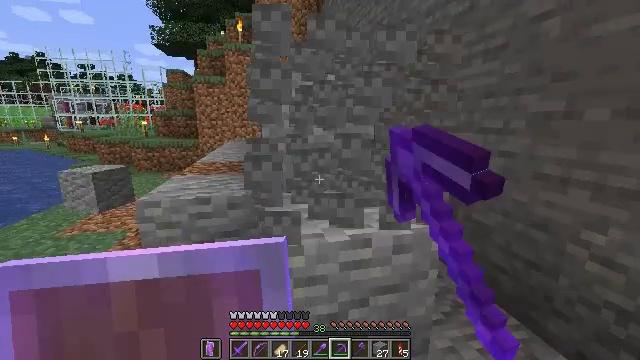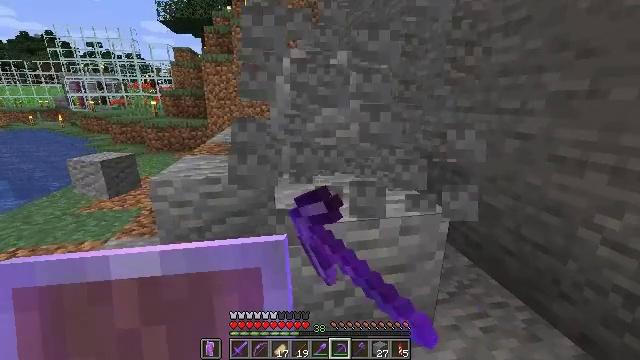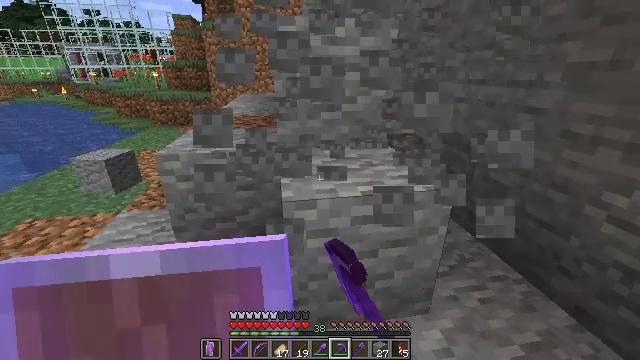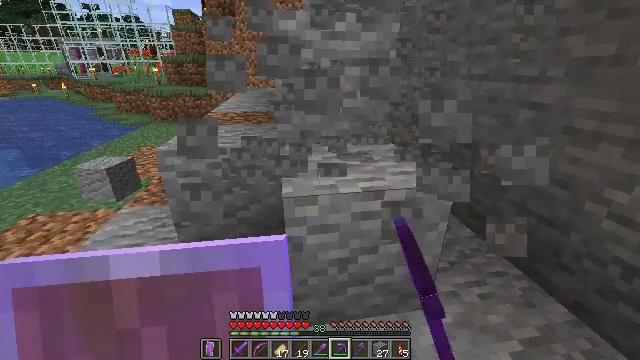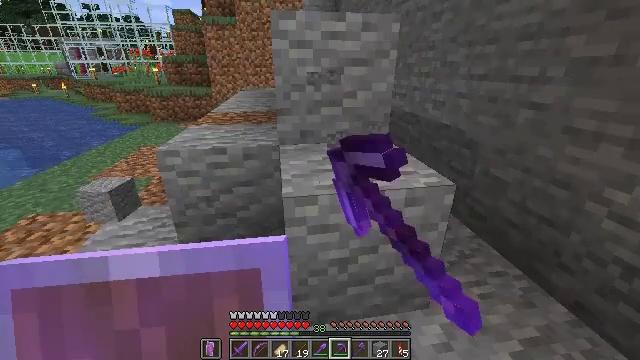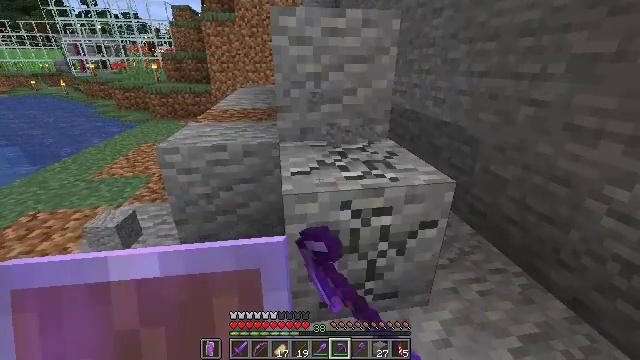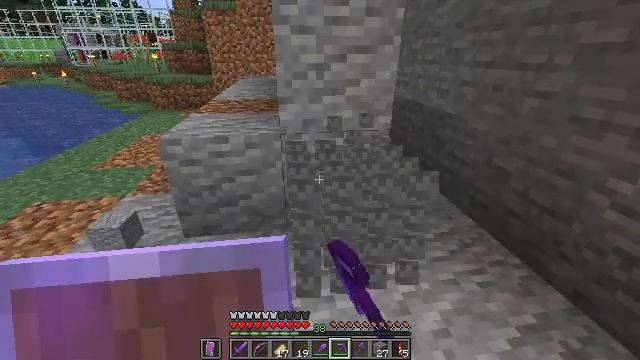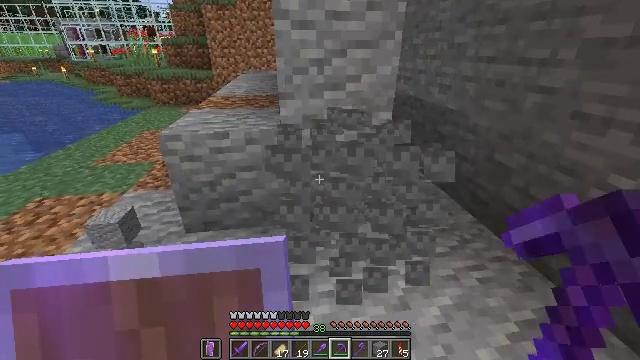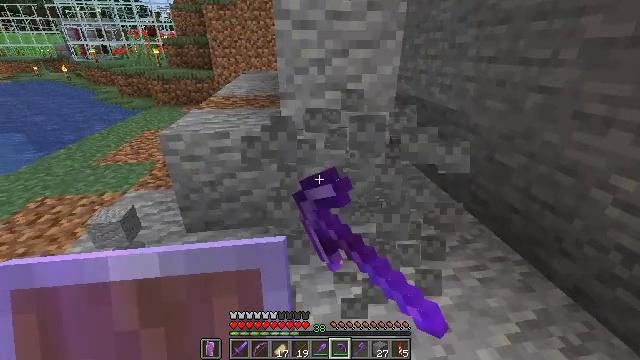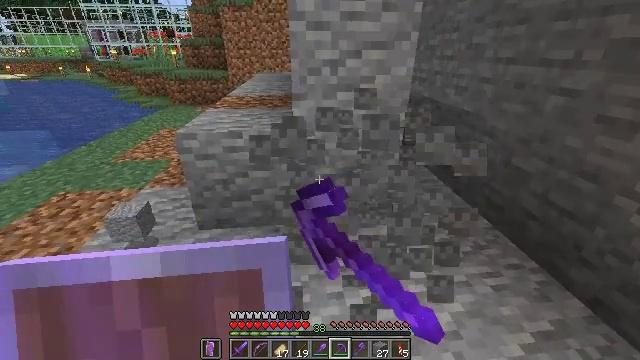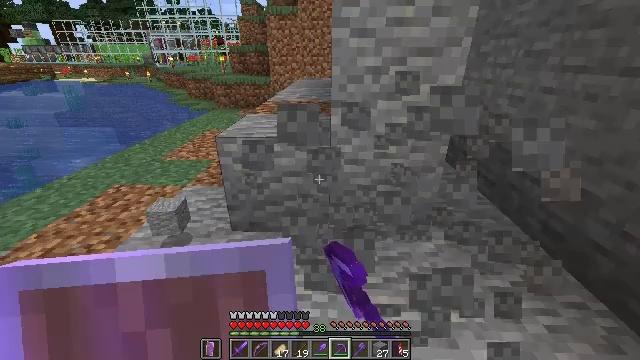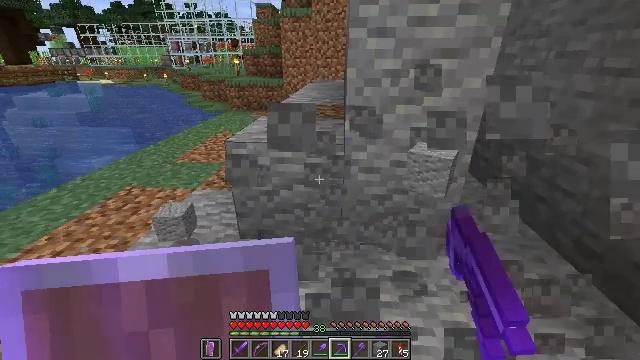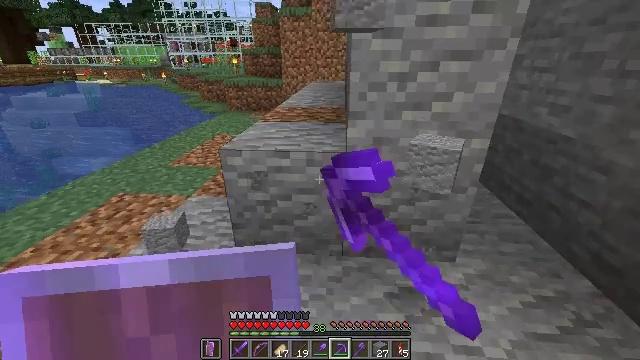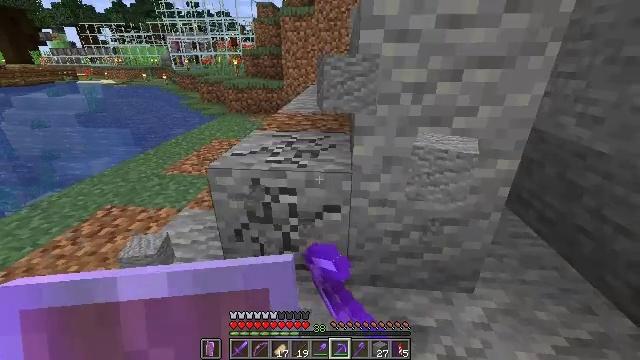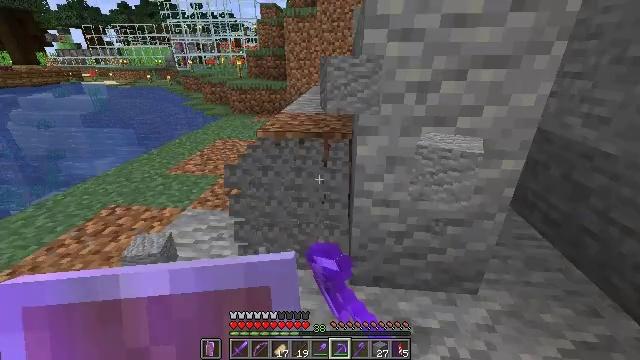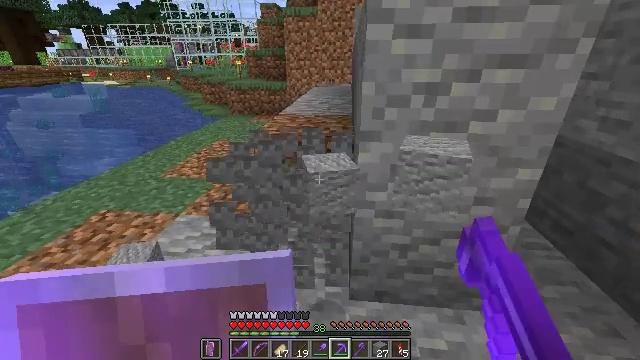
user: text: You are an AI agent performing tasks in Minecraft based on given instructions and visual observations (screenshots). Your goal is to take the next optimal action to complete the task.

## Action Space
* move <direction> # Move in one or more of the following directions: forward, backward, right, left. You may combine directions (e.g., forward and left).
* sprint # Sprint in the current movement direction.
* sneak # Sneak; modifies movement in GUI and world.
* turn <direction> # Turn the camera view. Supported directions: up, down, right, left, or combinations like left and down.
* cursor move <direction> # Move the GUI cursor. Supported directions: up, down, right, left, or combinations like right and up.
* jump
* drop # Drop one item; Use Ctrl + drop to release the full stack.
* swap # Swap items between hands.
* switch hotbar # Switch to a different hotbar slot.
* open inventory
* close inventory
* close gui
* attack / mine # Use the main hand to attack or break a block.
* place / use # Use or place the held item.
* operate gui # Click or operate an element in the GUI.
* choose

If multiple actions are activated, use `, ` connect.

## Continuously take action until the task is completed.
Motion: motion action
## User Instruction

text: Extract andesite from a cave or mountain.
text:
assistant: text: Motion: turn left and down, attack / mine
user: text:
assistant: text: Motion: turn left and down, attack / mine
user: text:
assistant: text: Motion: attack / mine
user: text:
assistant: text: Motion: attack / mine
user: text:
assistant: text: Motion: attack / mine
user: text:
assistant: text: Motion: turn down, attack / mine
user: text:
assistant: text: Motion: attack / mine
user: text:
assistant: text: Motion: attack / mine
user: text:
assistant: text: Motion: turn left, attack / mine
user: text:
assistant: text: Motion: move forward, turn left and up, attack / mine
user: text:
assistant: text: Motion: move forward, turn left, attack / mine
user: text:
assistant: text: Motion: move forward, attack / mine
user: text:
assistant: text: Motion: move forward, attack / mine
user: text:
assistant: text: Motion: attack / mine
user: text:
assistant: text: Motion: attack / mine
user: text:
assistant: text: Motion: attack / mine
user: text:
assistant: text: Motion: turn right, attack / mine
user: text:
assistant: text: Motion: turn right and up, attack / mine
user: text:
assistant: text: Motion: turn right and up, attack / mine
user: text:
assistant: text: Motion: turn right and up, attack / mine
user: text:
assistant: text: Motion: turn right and up, attack / mine
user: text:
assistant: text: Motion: turn left and up, attack / mine
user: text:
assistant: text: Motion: turn left and up, attack / mine
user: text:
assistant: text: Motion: turn left, attack / mine
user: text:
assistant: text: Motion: attack / mine
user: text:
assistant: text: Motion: turn left and down, attack / mine
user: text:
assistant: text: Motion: turn down, attack / mine
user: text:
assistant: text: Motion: turn down, attack / mine
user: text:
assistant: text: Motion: turn down, attack / mine
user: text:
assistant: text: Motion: move forward, turn down, attack / mine